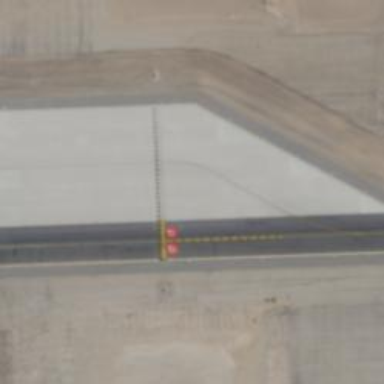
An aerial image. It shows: Image of taxiway at airport.